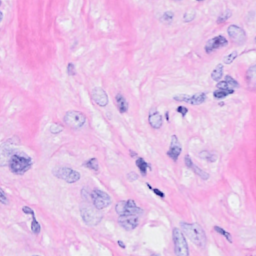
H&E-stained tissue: Breast